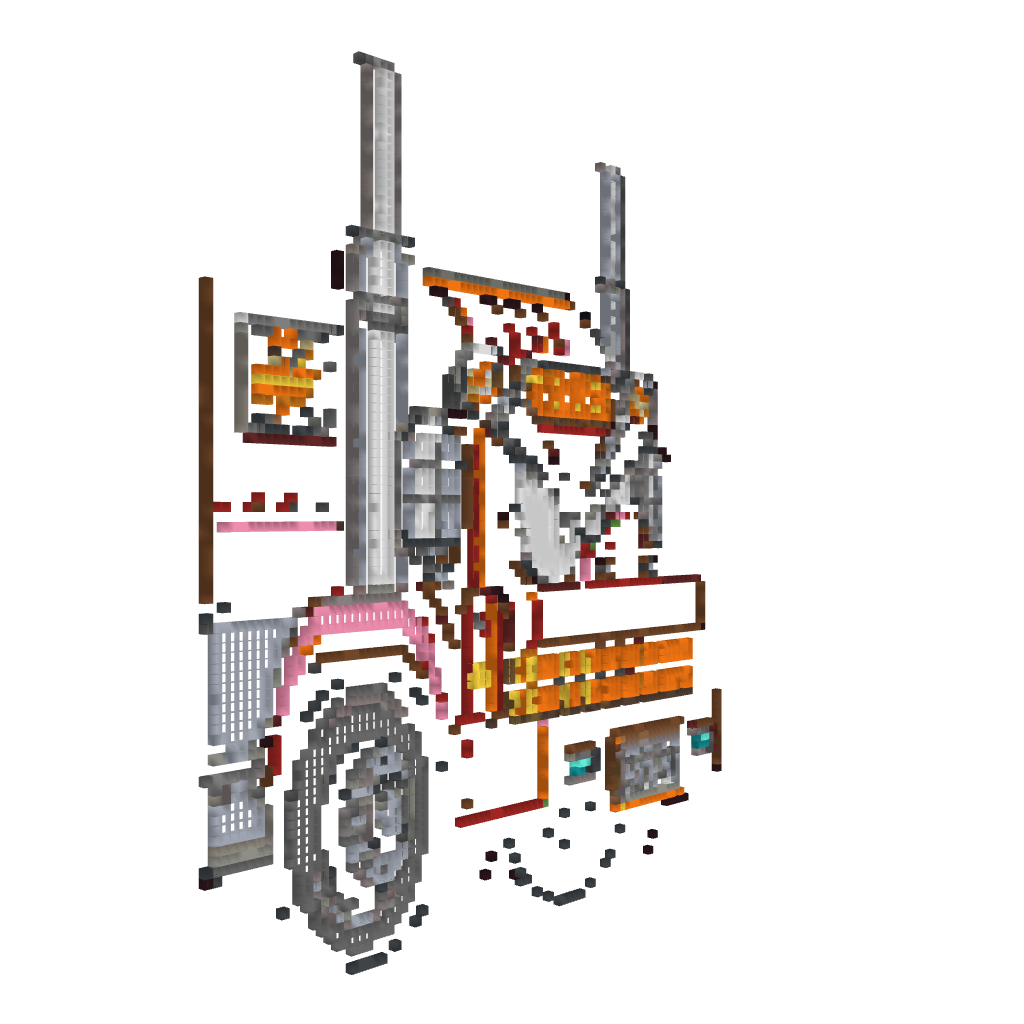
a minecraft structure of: Sisi Truck (ErnieCIII)